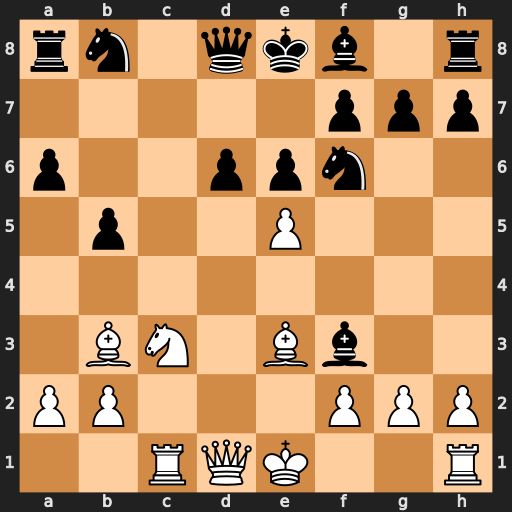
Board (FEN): rn1qkb1r/5ppp/p2ppn2/1p2P3/8/1BN1Bb2/PP3PPP/2RQK2R
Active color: w
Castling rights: Kkq
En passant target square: -
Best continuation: Qxf3 Nbd7 exf6